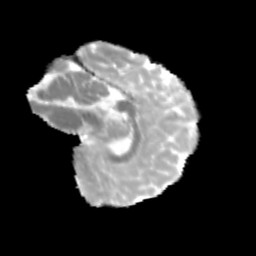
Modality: MD
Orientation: sagittal
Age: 13
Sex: male
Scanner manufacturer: siemens
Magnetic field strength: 3 T
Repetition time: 3.8 s
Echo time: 0.07 s